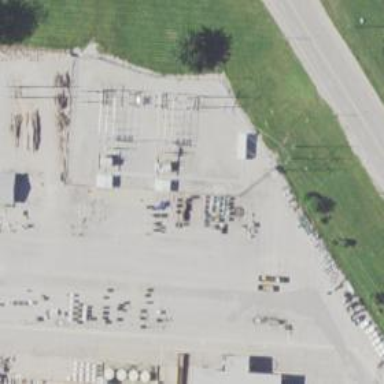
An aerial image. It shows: Distribution power substation secured by fence.